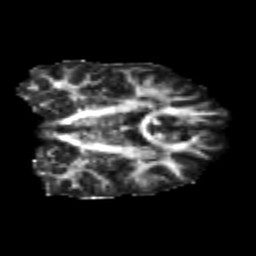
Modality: FA
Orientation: coronal
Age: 22
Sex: female
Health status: healthy
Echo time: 0.074 s